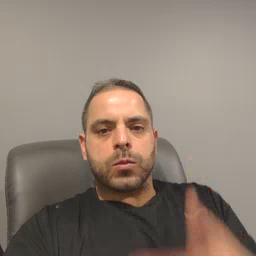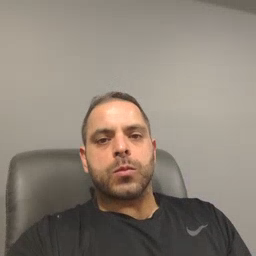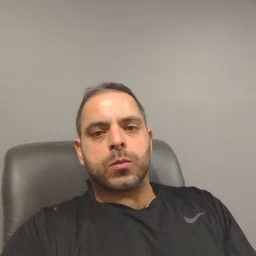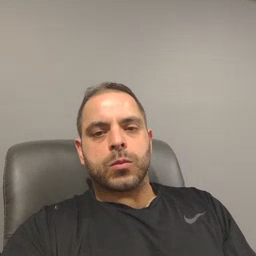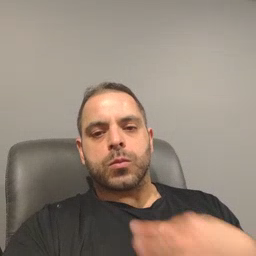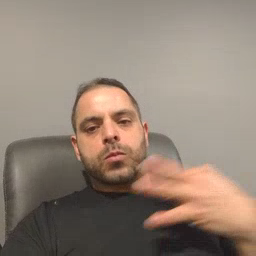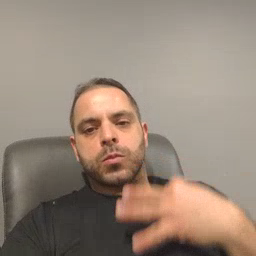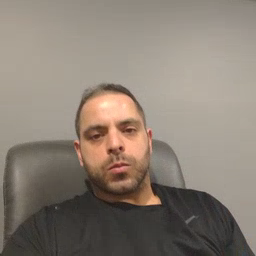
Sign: shirt